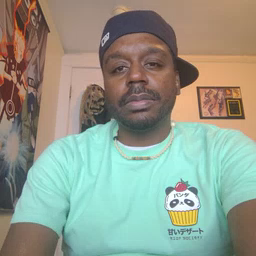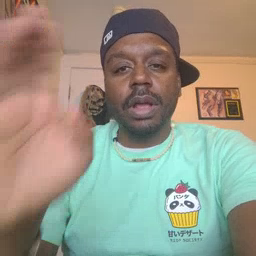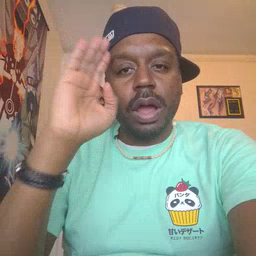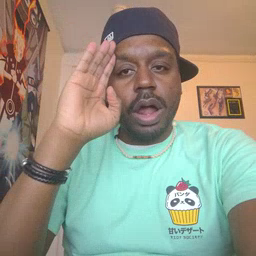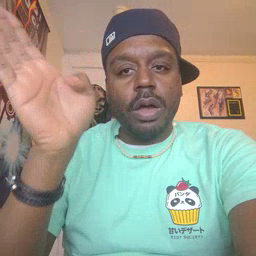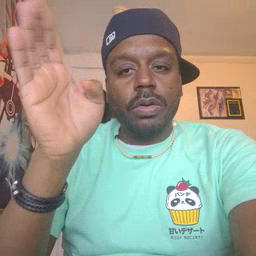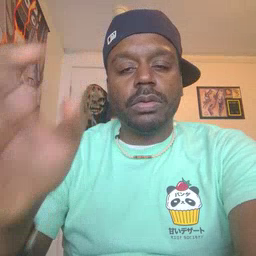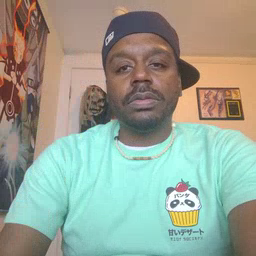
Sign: hello